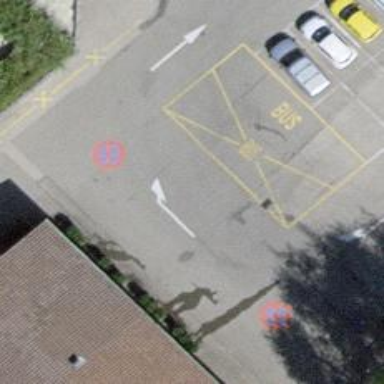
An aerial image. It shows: Public transport stop position.